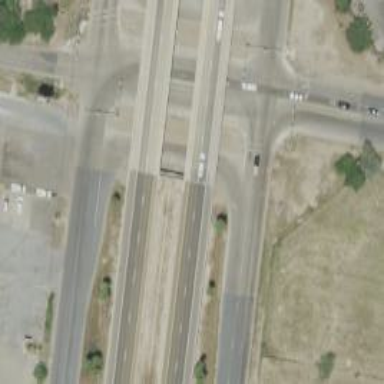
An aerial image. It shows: Secondary link road leading to turnaround junction.